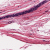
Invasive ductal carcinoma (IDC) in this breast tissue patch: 0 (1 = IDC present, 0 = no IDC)